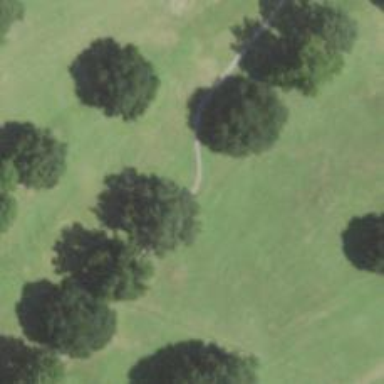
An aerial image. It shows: Service road used as golf cart path.